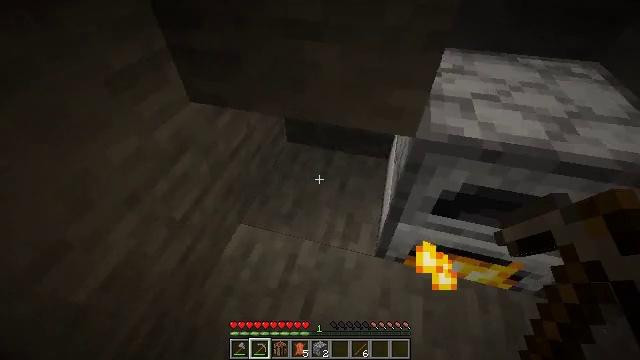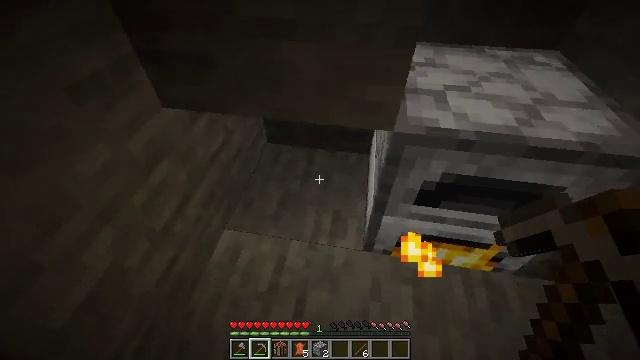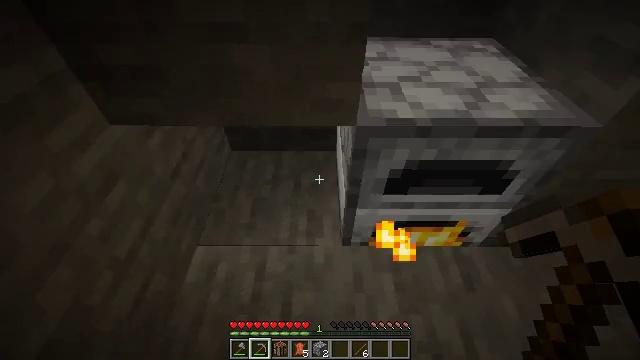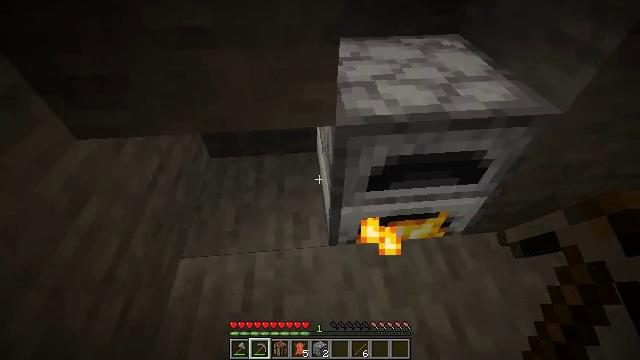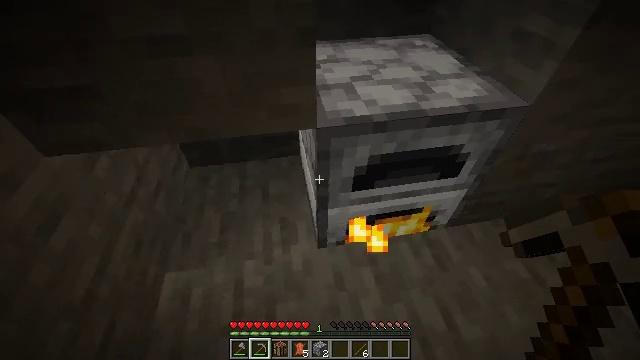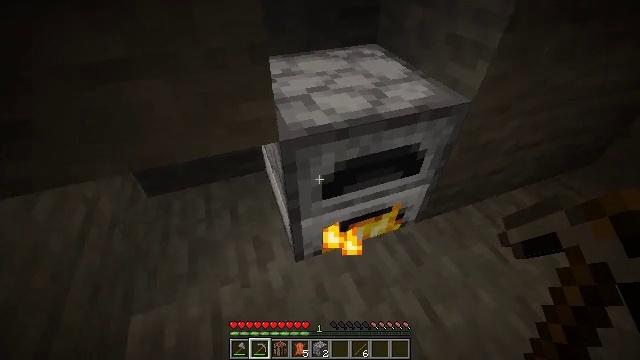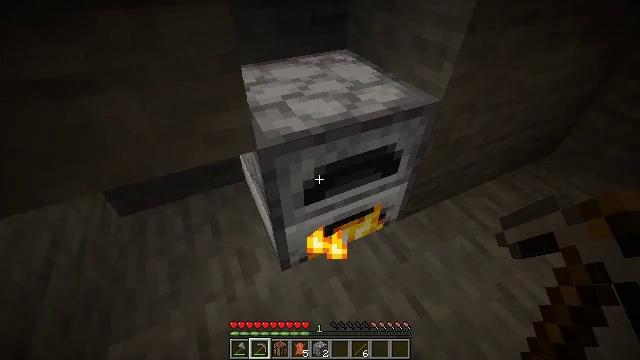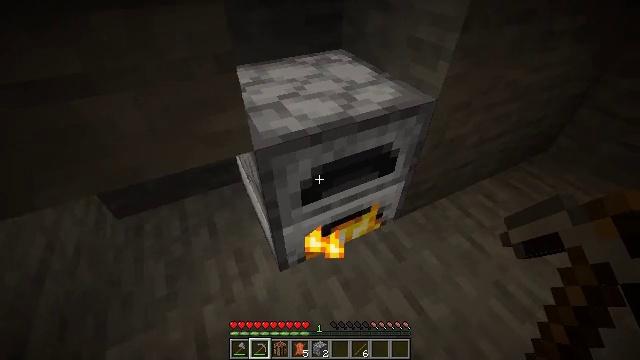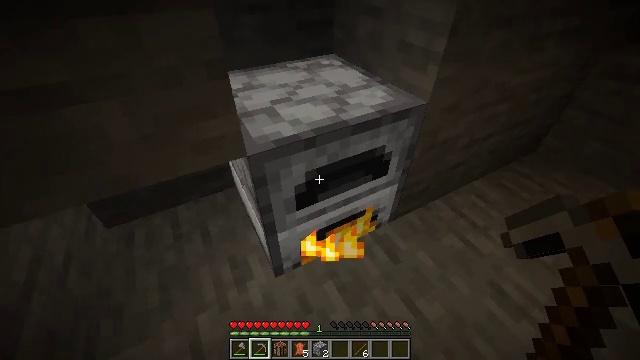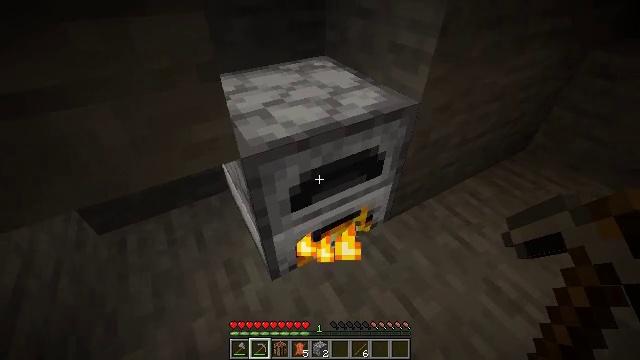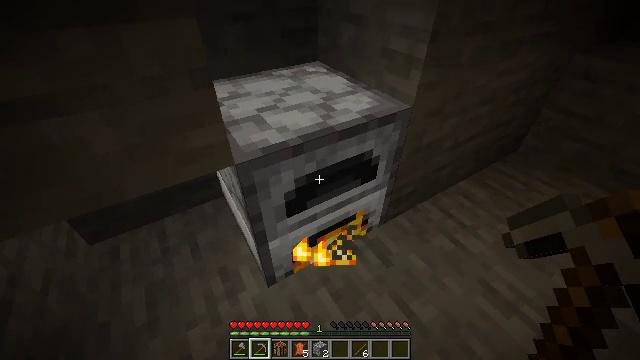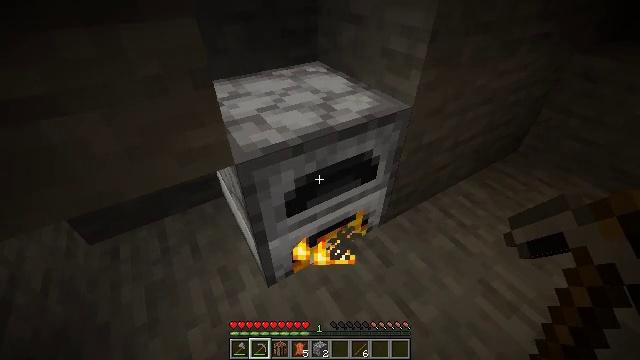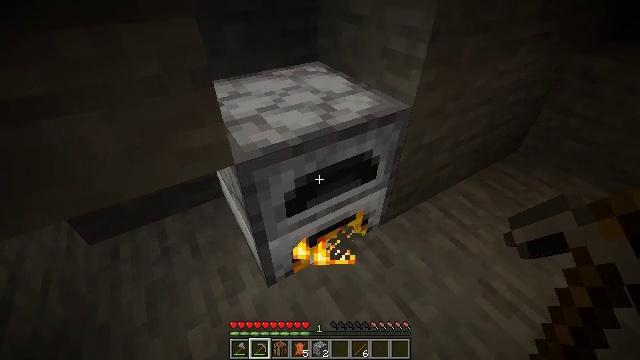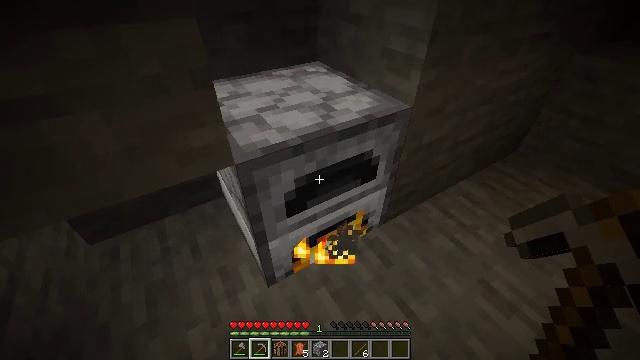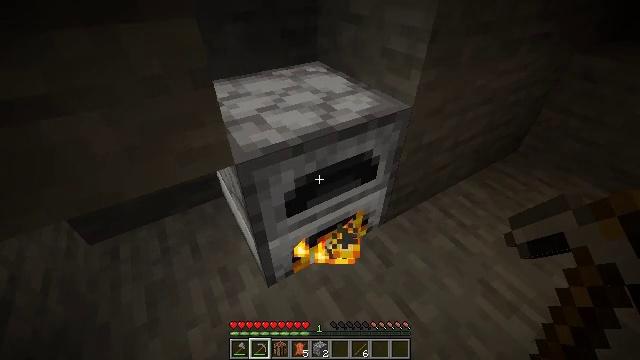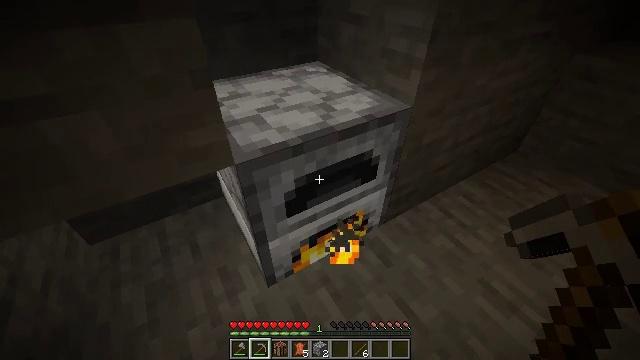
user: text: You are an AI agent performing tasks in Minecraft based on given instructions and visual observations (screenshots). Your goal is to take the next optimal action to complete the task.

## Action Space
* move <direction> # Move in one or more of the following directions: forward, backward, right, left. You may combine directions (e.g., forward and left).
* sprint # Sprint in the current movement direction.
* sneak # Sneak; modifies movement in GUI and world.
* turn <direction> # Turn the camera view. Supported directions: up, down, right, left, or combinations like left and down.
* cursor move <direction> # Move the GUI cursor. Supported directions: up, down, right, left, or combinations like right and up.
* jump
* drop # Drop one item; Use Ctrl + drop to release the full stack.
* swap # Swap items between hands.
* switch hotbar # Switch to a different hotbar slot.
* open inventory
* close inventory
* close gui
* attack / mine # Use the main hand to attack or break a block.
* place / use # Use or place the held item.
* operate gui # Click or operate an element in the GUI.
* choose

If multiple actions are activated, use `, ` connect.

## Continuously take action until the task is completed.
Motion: motion action
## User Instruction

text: Use raw beef and coal to make cooked beef.
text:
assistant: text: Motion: turn right
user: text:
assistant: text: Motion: turn right
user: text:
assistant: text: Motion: turn right
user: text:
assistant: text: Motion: turn right
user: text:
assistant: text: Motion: turn right and up
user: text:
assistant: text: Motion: turn right and up
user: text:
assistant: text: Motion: no_op
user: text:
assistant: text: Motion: turn right
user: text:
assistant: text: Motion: turn right
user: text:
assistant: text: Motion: turn right and up
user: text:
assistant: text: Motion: no_op
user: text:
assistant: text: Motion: no_op
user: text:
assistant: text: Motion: no_op
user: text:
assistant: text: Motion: no_op
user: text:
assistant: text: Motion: no_op
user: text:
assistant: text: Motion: no_op
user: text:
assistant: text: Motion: no_op
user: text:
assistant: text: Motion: no_op
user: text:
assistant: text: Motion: no_op
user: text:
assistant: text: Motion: no_op
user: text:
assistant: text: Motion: no_op
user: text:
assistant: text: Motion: no_op
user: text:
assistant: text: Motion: no_op
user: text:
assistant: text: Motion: no_op
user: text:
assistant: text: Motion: no_op
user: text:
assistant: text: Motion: no_op
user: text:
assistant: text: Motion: no_op
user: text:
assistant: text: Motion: no_op
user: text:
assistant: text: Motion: no_op
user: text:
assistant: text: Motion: no_op